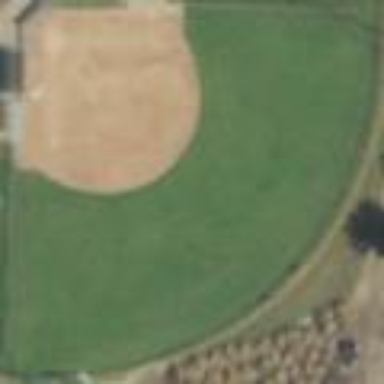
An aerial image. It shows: Softball pitch for leisure and sport activities.